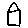
Label: house